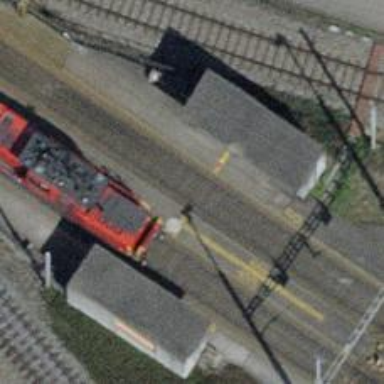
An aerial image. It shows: Hump on the railway.